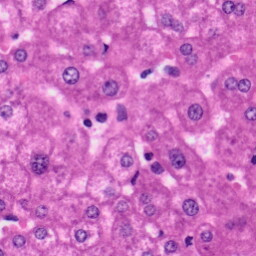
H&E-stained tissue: Liver